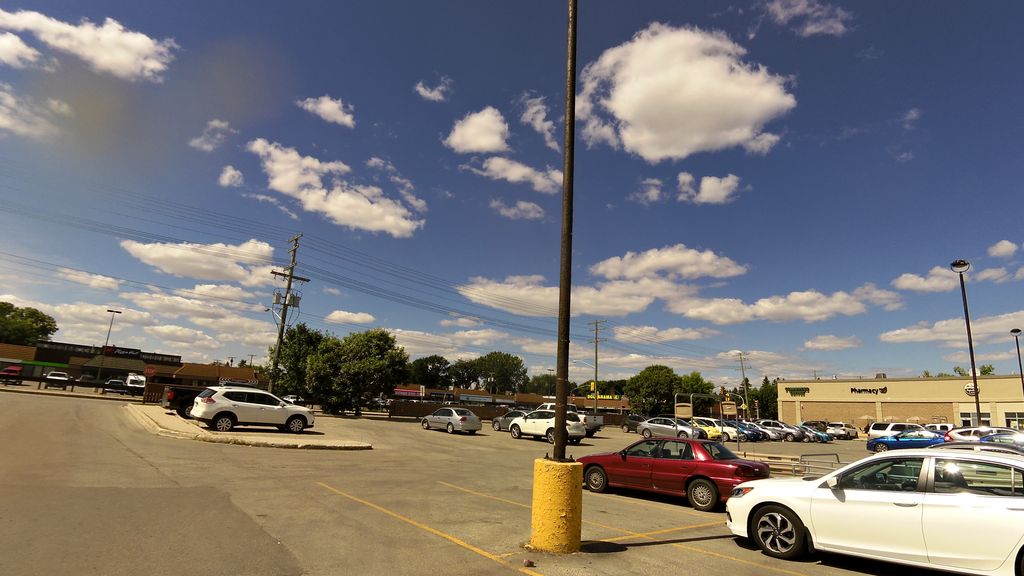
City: winnipeg